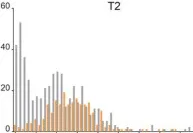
Patient treatment timeline and DNA alterations. (E) COSMIC mutational signatures of age, APOBEC defect (APOBEC), defective mismatch repair/microsatellite instability (dMMR/MSI) reflected as small insertions and deletions (INDELs), ultraviolet light (UV), polymerase E defect (POLE), and aflotoxin effect in T1, T2, and T2-PD determined by WES.
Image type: chart (chart)